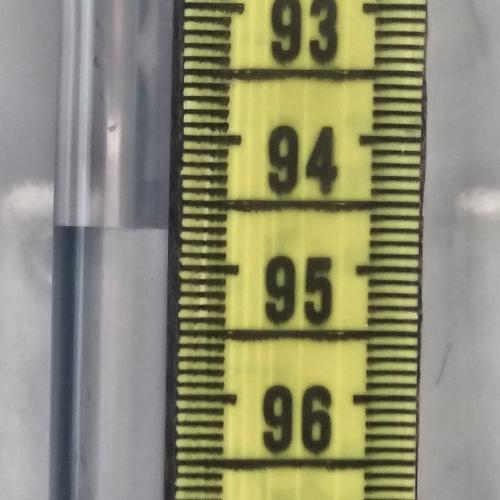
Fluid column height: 94.7 cm